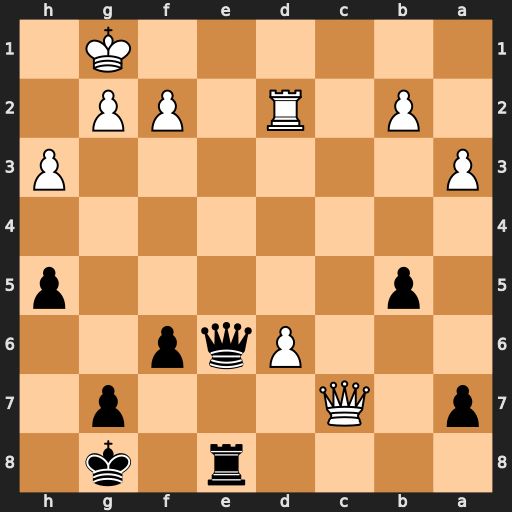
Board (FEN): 4r1k1/p1Q3p1/3Pqp2/1p5p/8/P6P/1P1R1PP1/6K1
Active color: b
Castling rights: -
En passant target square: -
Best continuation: Qe1+ Kh2 Qxd2 d7 Rf8